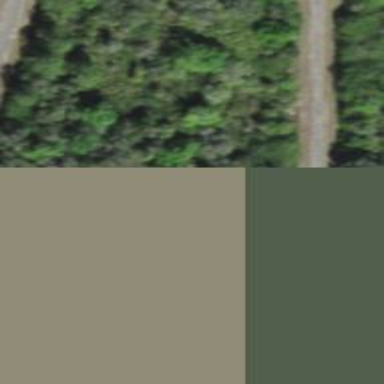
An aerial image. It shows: Mixed woodland with variety of leaf types and cycles.